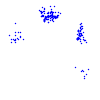
Particle: kaon